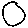
Label: circle